Question: I have a SRSS report using a SQL Query that uses that FilteredViews to allow for the report to use the "Run on current record". This works great but it adds a "Last X Days" and sets it to 30. It there someway to change that or better yet, get rid of it altogether? This is my query for reference:
'''
SELECT CRMAF_Quote.QuoteNumber, CRMAF_Quote.Name, CRMAF_Quote.CreatedOn, CRMAF_Quote.CustomerIdName, CRMAF_Quote.OwnerIdName,
CRMAF_Quote.Name AS Expr1, CRMAF_Quote.BillTo_Line1, CRMAF_Quote.BillTo_Line2, CRMAF_Quote.BillTo_Line3, CRMAF_Quote.BillTo_StateOrProvince,
CRMAF_Quote.BillTo_PostalCode, CRMAF_Quote.BillTo_Telephone, CRMAF_Quote.BillTo_Fax, CRMAF_QuoteDetail.lineitemnumber, CRMAF_QuoteDetail.Quantity,
CRMAF_QuoteDetail.productdescription, CRMAF_QuoteDetail.BaseAmount, CRMAF_QuoteDetail.ExtendedAmount, CRMAF_Quote.DiscountAmount, CRMAF_Quote.TotalTax, CRMAF_Quote.TotalAmount,
CRMAF_Quote.RevisionNumber, CRMAF_SystemUser.Address1_Telephone1,
CRMAF_SystemUser.InternalEMailAddress, CRMAF_Product.productnumber, CRMAF_Product.Name AS ProductName
FROM FilteredQuote as CRMAF_Quote JOIN
FilteredQuoteDetail as CRMAF_QuoteDetail ON CRMAF_Quote.QuoteId = CRMAF_QuoteDetail.QuoteId LEFT OUTER JOIN
FilteredProduct AS CRMAF_Product ON CRMAF_QuoteDetail.productid = CRMAF_Product.productid LEFT OUTER JOIN
FilteredSystemUser as CRMAF_SystemUser ON CRMAF_Quote.OwnerId = CRMAF_SystemUser.SystemUserId
'''
Attached is a screenshot of the 30 days it adds.

Thanks!
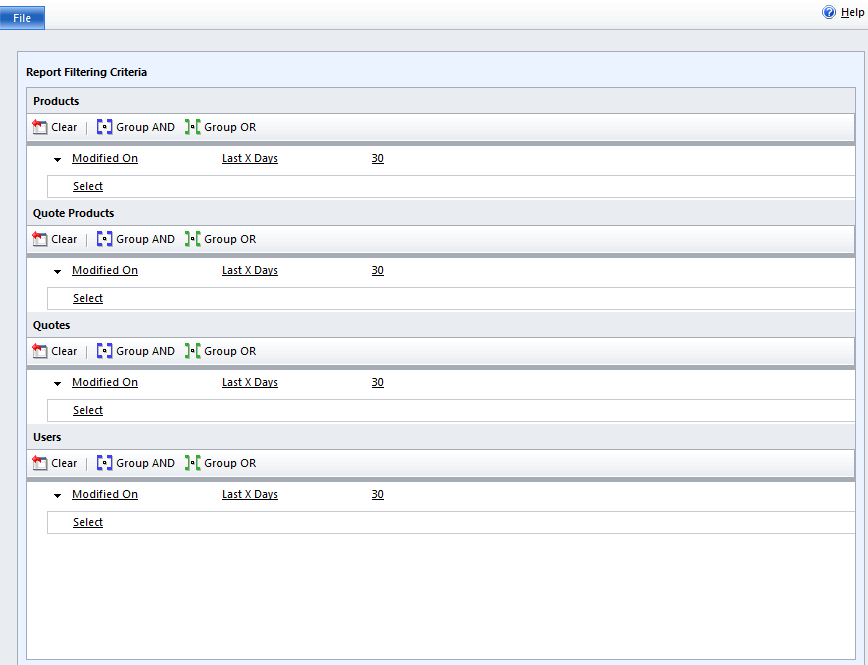
Answer: From your list of available reports - you should be able to select your report and then from the ribbon select Edit Default Filter. There you can change or eliminate the filter that automatically is added.